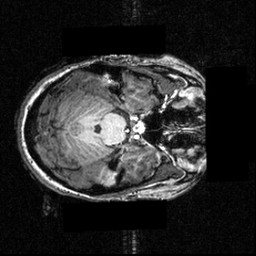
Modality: T1w
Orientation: axial
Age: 20
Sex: female
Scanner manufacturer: siemens
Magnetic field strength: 3.951 T
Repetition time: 1.5 s
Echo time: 0.00335 s